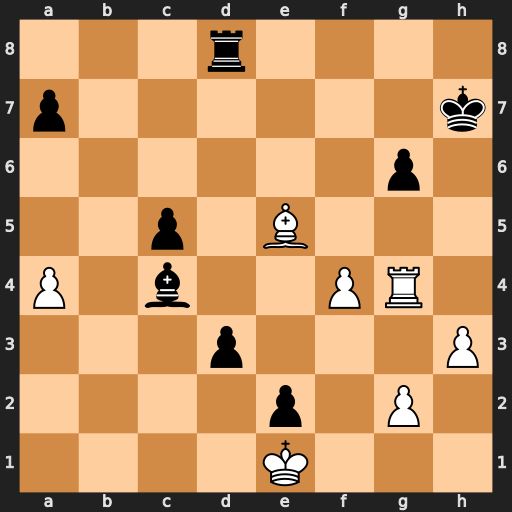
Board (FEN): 3r4/p6k/6p1/2p1B3/P1b2PR1/3p3P/4p1P1/4K3
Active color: w
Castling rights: -
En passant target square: -
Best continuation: Rh4+ Kg8 Rh8+ Kf7 Rxd8